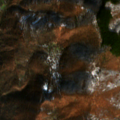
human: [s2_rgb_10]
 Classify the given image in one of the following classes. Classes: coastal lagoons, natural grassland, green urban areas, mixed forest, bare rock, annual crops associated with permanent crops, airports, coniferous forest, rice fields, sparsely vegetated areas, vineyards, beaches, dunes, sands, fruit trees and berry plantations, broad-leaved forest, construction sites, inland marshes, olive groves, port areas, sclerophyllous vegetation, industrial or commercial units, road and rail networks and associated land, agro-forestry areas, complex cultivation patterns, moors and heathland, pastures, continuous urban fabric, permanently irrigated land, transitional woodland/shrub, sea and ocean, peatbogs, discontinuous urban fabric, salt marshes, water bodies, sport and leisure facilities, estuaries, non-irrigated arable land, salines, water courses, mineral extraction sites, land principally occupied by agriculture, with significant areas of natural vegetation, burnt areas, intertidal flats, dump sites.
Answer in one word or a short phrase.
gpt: broad-leaved forest, transitional woodland/shrub